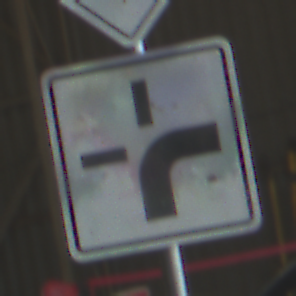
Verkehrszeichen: VerlaufVorfahrtsstrasse3
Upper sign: Vorfahrtsstrasse
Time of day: Midday
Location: Indoor (Urban)
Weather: NotSpecified
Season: NotSpecified
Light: Natural